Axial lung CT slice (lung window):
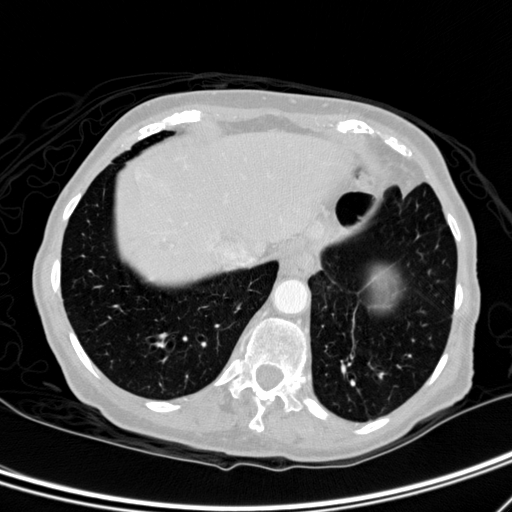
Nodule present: no